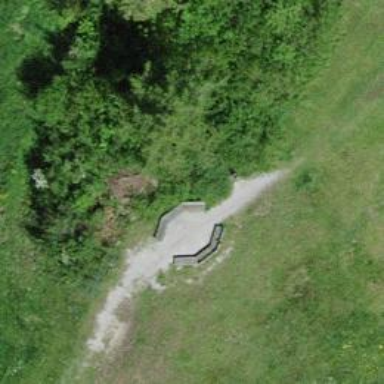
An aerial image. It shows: Bench for seating.